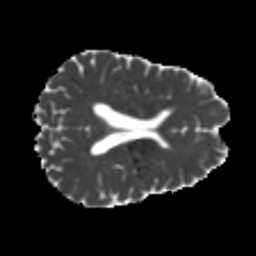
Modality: MD
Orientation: axial
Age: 26
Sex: male
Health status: healthy
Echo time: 0.074 s